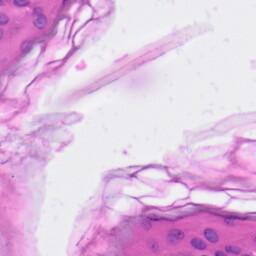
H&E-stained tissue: Skin